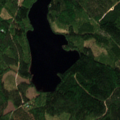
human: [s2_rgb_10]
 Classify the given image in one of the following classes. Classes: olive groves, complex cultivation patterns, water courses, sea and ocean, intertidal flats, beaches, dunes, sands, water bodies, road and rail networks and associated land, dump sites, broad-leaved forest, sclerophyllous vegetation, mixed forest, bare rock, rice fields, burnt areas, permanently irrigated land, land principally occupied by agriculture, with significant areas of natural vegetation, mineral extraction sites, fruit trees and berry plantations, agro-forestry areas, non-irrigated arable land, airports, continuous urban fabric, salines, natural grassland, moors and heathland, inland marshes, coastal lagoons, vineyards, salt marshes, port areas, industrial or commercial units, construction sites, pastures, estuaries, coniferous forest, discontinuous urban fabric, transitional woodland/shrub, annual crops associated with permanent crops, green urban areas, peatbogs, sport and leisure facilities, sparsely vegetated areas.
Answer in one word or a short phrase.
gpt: coniferous forest, mixed forest, water bodies